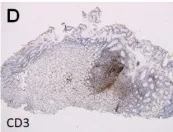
Pathological images of Case 1. (d): Negative for CD3.
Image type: pathology (immunostaining)